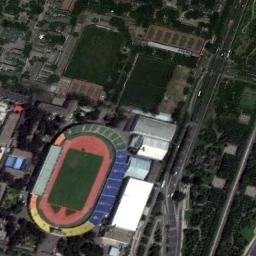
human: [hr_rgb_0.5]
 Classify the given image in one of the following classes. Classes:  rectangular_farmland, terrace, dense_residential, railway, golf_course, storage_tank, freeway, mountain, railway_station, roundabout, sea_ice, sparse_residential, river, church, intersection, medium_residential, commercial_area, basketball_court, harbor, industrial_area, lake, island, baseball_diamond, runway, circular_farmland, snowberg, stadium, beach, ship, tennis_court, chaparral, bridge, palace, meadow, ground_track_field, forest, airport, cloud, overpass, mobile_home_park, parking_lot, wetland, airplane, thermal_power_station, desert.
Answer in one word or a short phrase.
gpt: stadium